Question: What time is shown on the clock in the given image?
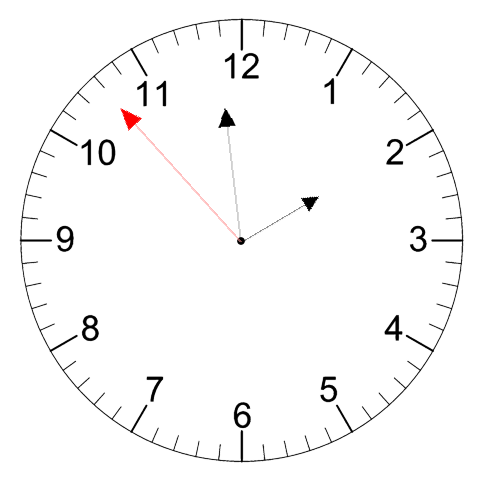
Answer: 01:58:53